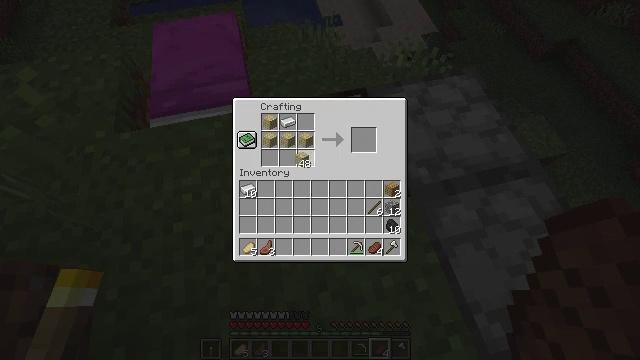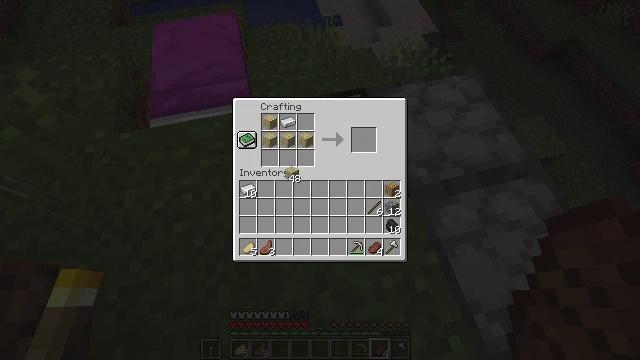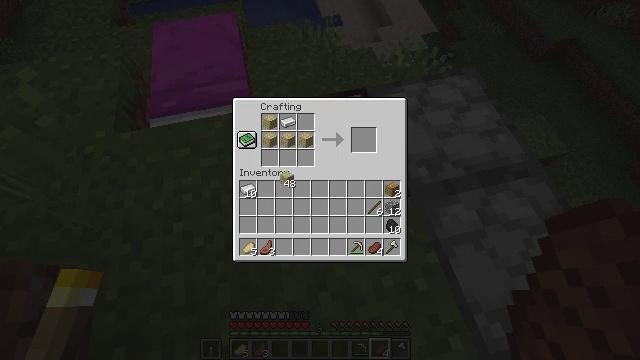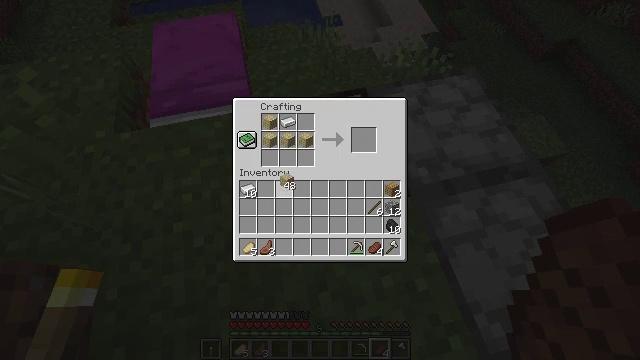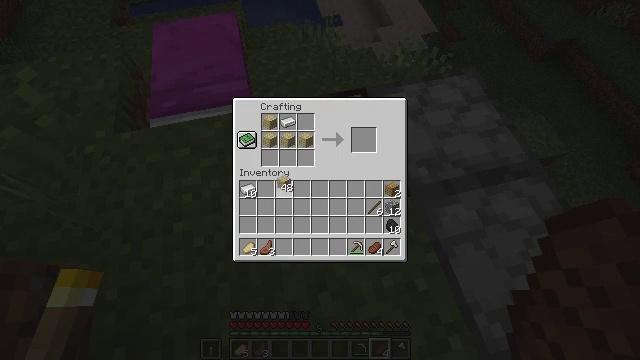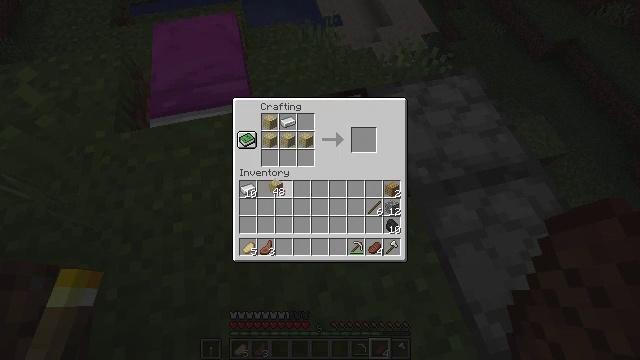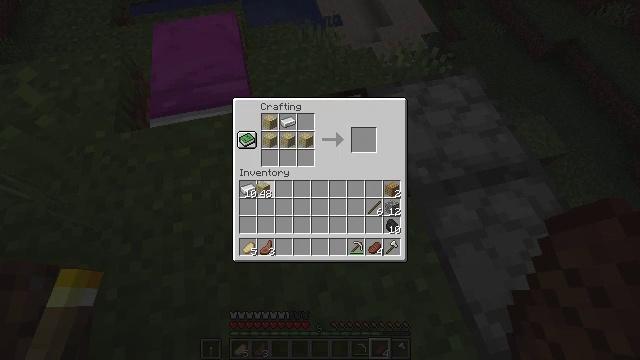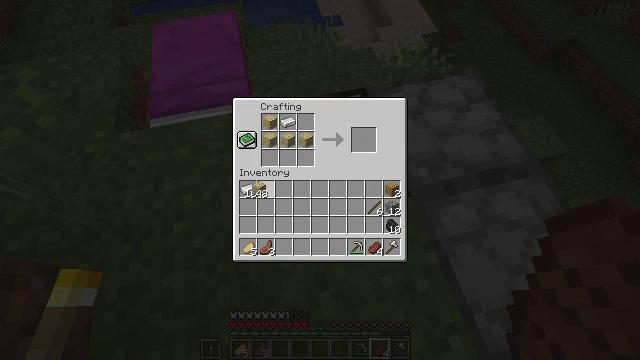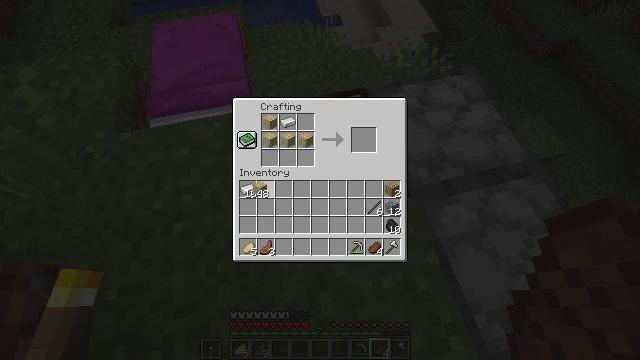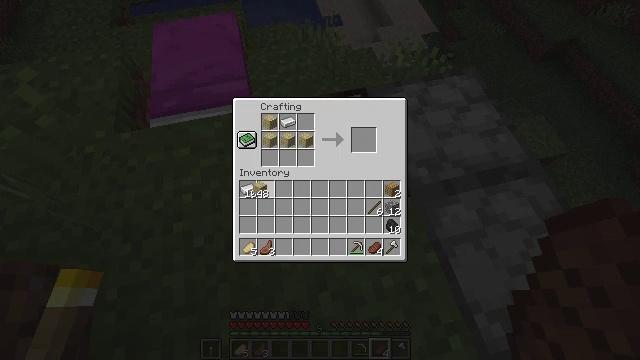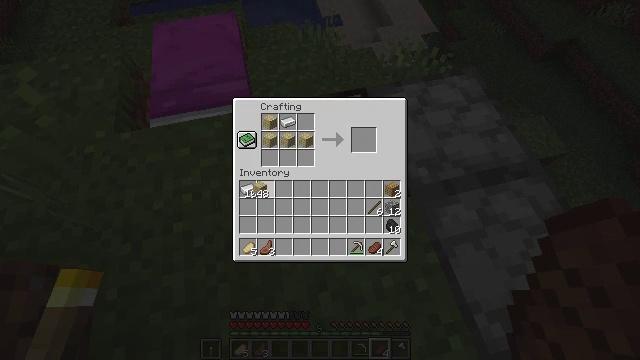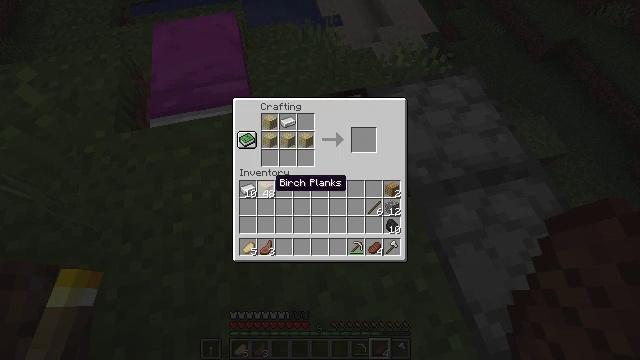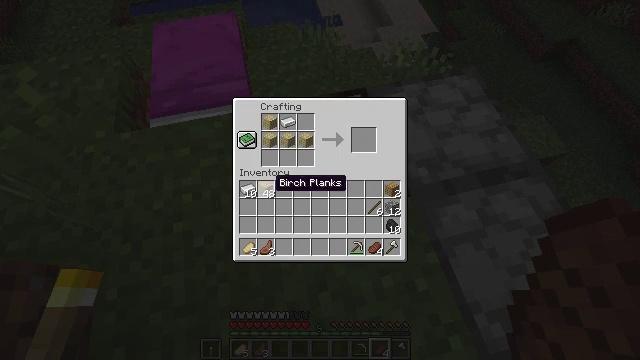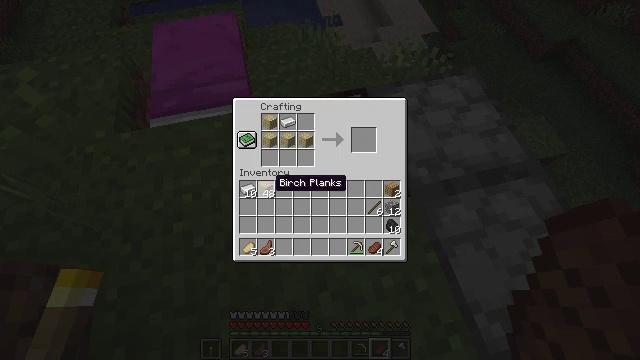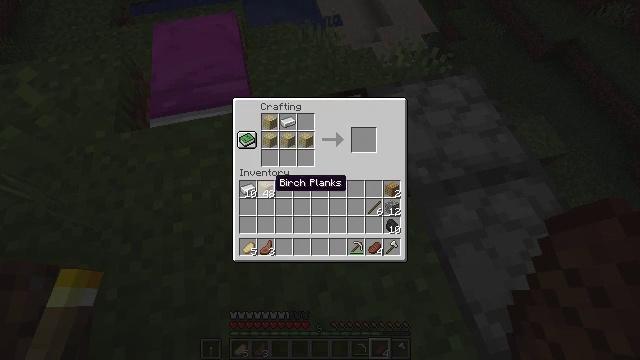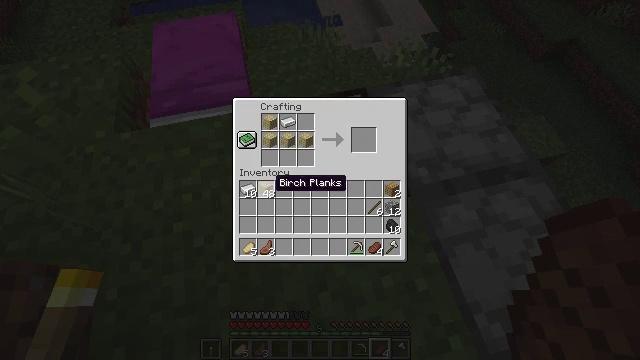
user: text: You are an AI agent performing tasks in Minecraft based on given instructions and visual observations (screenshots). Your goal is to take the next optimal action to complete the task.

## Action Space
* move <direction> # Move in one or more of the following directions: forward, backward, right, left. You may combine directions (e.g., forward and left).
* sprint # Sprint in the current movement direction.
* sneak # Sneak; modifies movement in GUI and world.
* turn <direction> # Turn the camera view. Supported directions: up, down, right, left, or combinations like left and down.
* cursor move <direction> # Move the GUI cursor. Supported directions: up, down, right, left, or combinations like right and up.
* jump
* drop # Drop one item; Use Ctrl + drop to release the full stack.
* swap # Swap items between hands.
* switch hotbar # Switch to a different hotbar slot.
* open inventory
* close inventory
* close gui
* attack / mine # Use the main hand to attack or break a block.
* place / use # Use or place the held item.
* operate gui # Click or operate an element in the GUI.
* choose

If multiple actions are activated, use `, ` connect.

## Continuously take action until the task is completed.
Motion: motion action
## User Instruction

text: Combine wood planks and iron to craft a shield.
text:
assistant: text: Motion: cursor move left and down
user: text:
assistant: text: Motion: no_op
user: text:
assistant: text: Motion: no_op
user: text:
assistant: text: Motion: no_op
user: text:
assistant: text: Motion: cursor move left
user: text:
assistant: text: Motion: cursor move left
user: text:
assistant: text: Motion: no_op
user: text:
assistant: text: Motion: no_op
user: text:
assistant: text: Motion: operate gui
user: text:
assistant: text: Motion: operate gui
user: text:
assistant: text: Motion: cursor move right
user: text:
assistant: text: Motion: no_op
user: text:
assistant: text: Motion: no_op
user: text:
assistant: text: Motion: no_op
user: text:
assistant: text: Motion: no_op
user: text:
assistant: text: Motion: no_op
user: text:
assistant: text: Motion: cursor move right
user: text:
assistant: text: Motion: cursor move right
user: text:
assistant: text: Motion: no_op
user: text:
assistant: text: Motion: cursor move left
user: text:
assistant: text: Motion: no_op
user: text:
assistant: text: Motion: cursor move right
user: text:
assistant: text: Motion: no_op
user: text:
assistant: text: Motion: no_op
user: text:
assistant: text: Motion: no_op
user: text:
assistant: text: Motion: no_op
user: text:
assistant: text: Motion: no_op
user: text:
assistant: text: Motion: operate gui
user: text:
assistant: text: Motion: operate gui
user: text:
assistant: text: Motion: operate gui